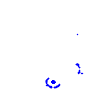
Particle: kaon